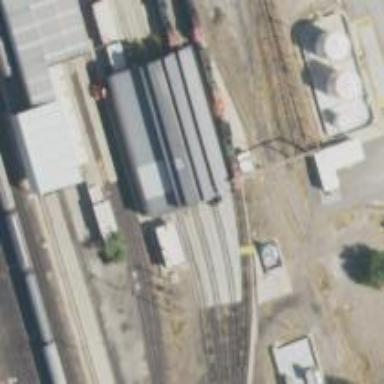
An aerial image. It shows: Railway siding with rails.